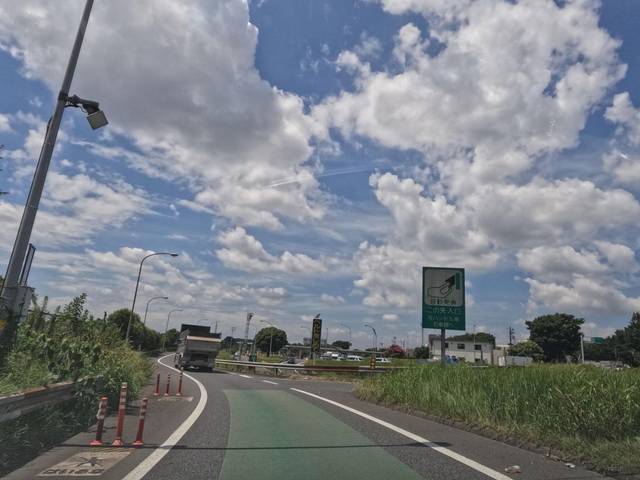
Region: Japan
Coordinates: 35.81, 139.534